Question: I have multiple child divs within a parent div. Using , is it possible to vertically align all of the child divs to the bottom of the parent container so that something like the following would be displayed:

The height of the child divs will be unknown (dynamic).
'''
<p>Top of page</p>
<div id="container">
<div class="message">Message 4</div>
<div class="message">Message 3</div>
<div class="message">Message 2</div>
<div class="message">Message 1</div>
</div>
<p>Bottom of page</p>
'''
style below:
'''
#container {
height: 500px;
}
'''
<URL>.
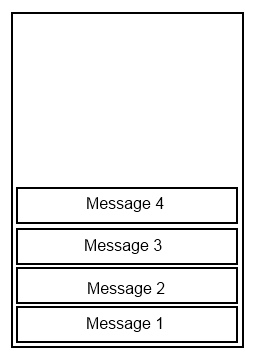
Answer: You can use the following styles for the container
'''
display: table-cell;
vertical-align: bottom;
'''
<URL>.